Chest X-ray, PA view. Patient: 30 years old, sex M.
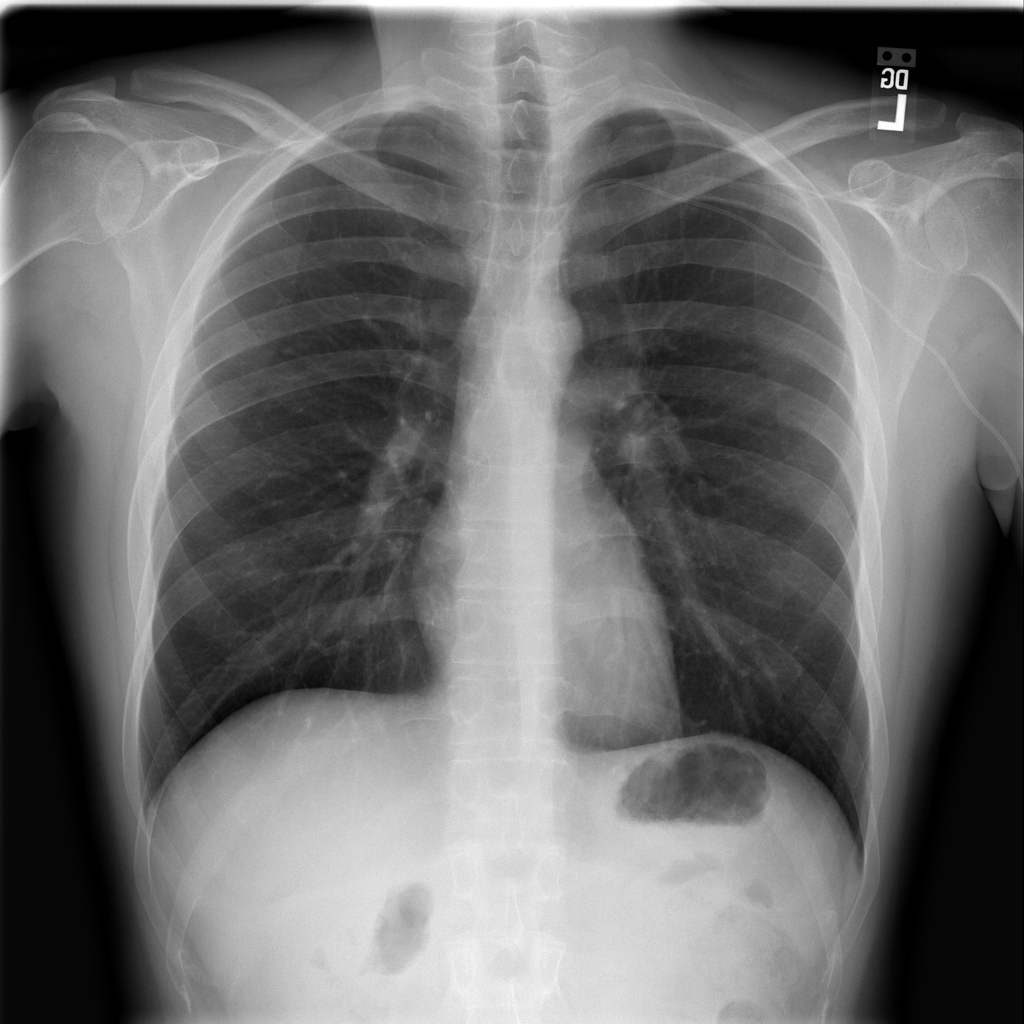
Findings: No Finding